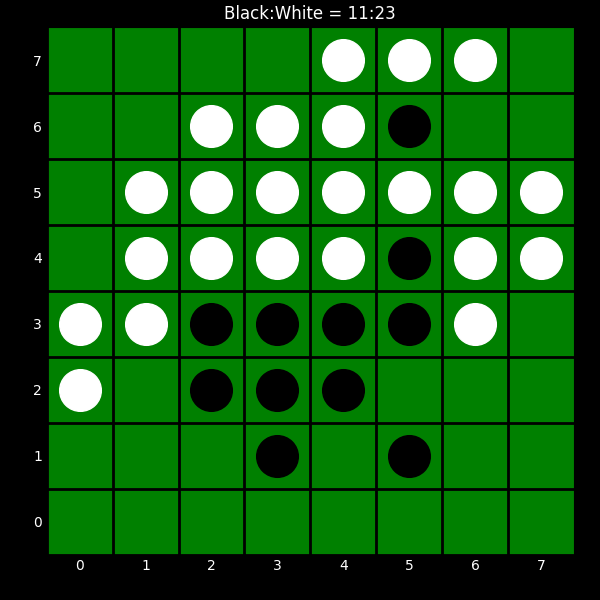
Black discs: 11
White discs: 23